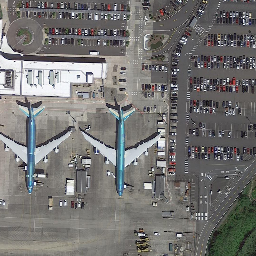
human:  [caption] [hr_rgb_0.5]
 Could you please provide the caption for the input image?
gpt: On one side of the airport where the two blue planes were parked was a parking lot full of cars.

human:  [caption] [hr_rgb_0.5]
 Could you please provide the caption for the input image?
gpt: On one side of the two planes lying side by side is a white building

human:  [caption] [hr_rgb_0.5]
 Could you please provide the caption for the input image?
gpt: On one side of the airport, there were two blue planes parked and the parking lot was full of cars.

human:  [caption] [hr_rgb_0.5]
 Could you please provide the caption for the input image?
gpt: There are some vehicles around the two blue fuselage planes

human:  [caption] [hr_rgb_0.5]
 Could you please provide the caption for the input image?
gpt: On the side of the airport where the two blue planes were parked, there was a parking lot full of cars.